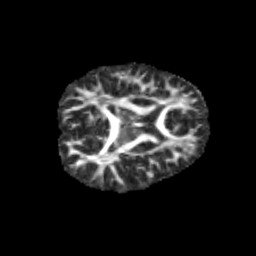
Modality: FA
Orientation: axial
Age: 9
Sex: male
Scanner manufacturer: siemens
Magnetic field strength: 3 T
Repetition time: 3.8 s
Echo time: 0.07 s